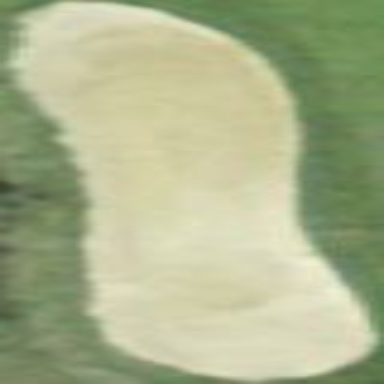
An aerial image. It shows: Golf bunker filled with sandy terrain.